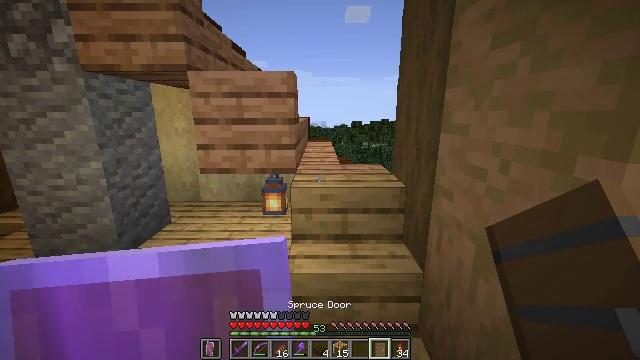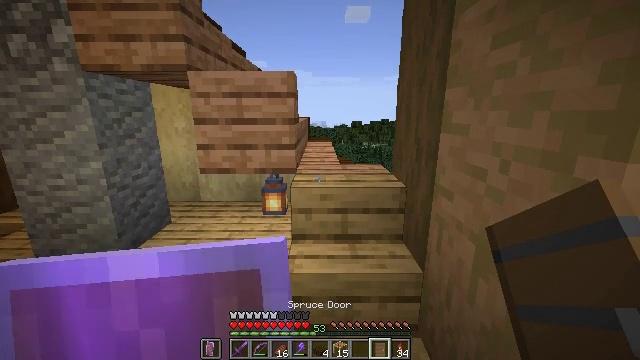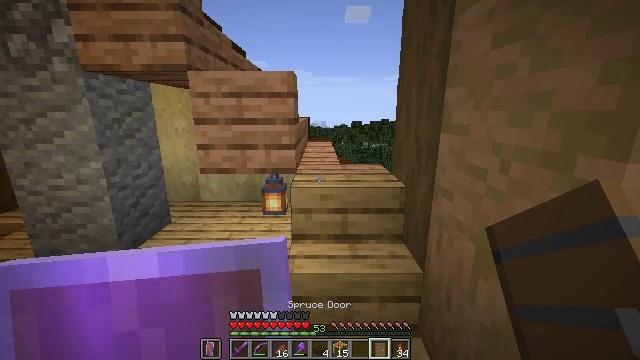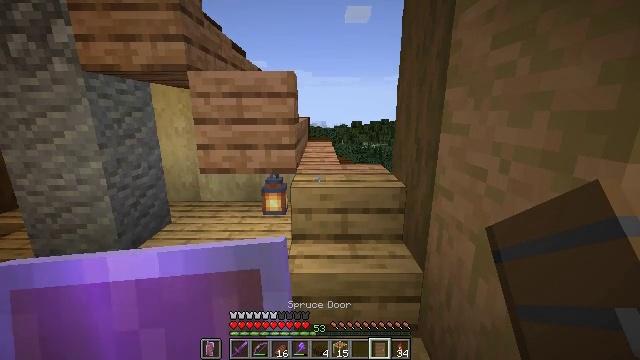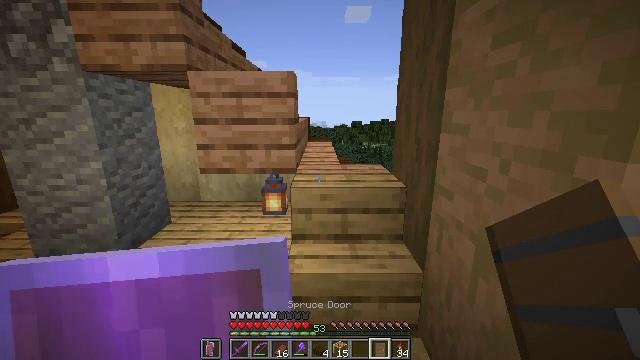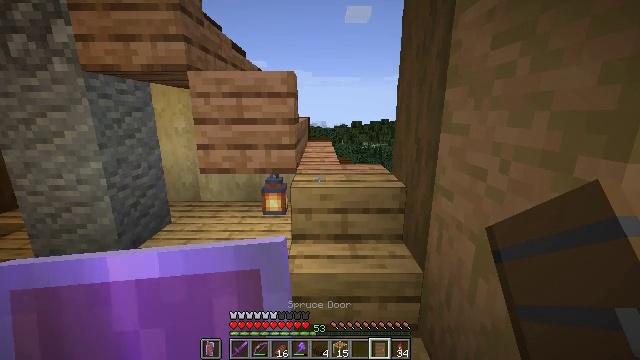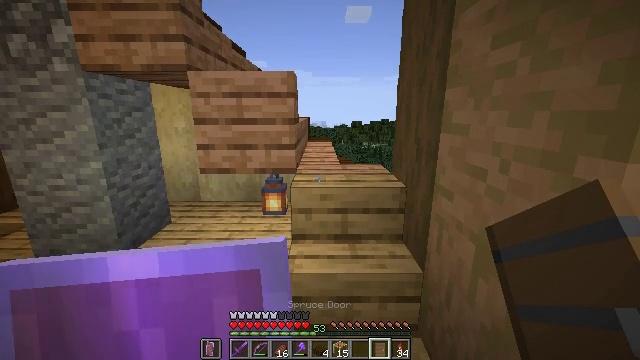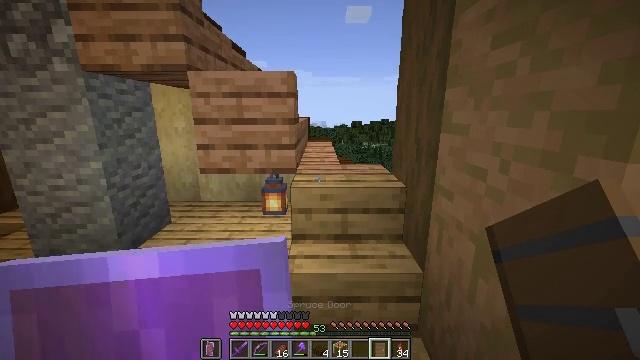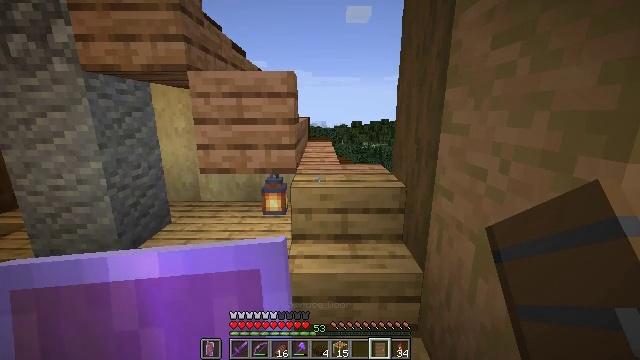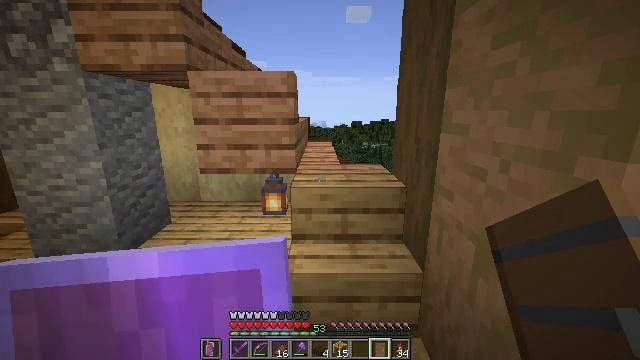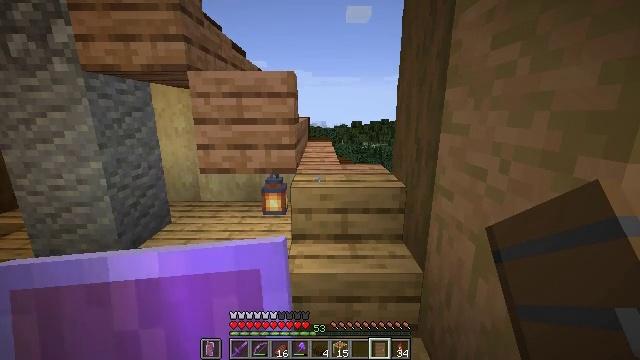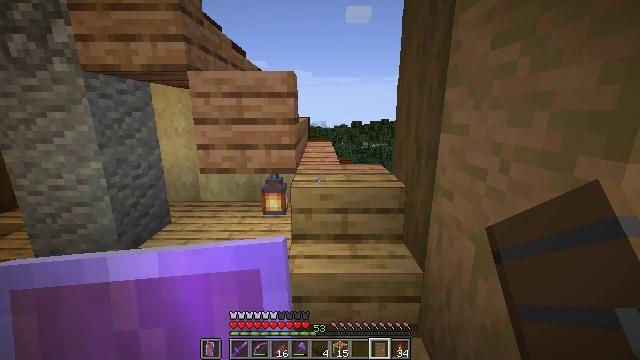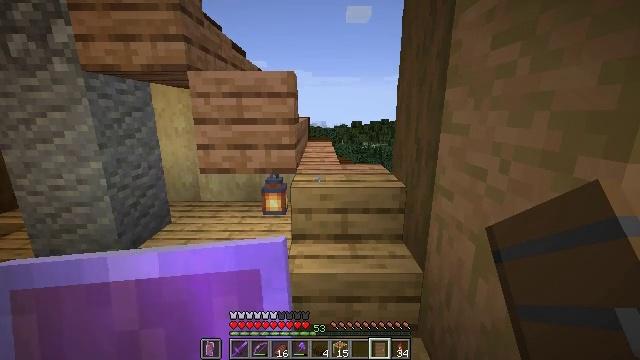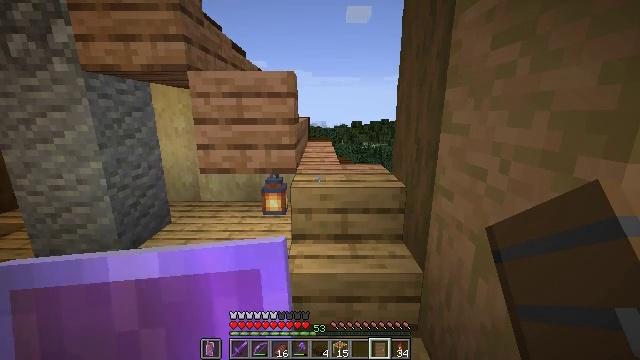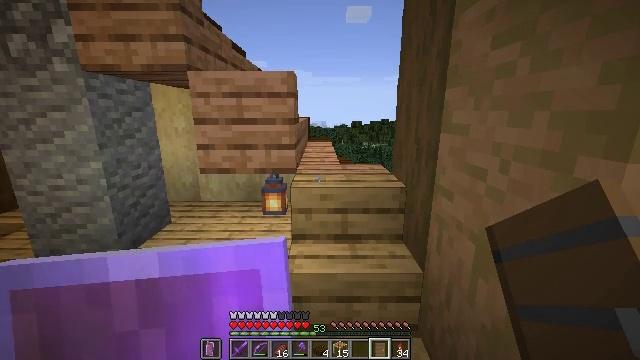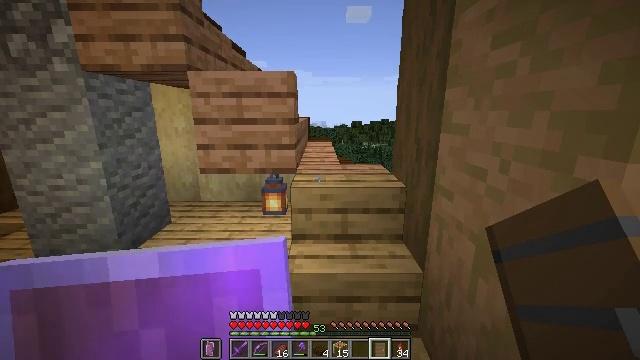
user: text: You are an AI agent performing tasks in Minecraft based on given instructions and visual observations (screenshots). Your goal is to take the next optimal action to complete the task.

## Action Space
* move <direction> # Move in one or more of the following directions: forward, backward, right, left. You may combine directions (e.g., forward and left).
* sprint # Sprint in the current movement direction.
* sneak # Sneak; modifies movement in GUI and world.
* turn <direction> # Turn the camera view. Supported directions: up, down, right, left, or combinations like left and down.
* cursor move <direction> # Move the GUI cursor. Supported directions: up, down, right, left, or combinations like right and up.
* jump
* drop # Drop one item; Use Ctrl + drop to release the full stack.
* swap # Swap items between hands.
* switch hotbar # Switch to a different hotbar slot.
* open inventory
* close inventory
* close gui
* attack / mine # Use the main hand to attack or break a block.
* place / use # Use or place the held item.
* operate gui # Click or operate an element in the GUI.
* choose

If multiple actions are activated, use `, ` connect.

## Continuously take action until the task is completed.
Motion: motion action
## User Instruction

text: Remove the oak stairs to repurpose them.
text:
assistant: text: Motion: use / place
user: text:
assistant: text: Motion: no_op
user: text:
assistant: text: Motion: no_op
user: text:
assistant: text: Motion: no_op
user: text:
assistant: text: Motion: no_op
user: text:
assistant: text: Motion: no_op
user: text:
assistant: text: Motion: no_op
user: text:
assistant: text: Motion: no_op
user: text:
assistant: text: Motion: no_op
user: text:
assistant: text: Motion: no_op
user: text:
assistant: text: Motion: no_op
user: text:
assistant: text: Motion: no_op
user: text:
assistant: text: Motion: no_op
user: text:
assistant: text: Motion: no_op
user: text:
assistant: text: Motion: no_op
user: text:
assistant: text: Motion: no_op
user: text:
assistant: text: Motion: no_op
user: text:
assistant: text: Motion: no_op
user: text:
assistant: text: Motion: no_op
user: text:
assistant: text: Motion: no_op
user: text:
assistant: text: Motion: no_op
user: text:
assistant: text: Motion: no_op
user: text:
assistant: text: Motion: move forward
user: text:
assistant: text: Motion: move forward
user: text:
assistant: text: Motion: move forward
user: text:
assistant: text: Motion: move forward, turn down
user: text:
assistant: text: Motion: move forward, turn right and down
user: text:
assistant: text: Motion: move forward, turn right and down
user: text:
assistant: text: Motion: move forward, turn down
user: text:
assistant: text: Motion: move forward